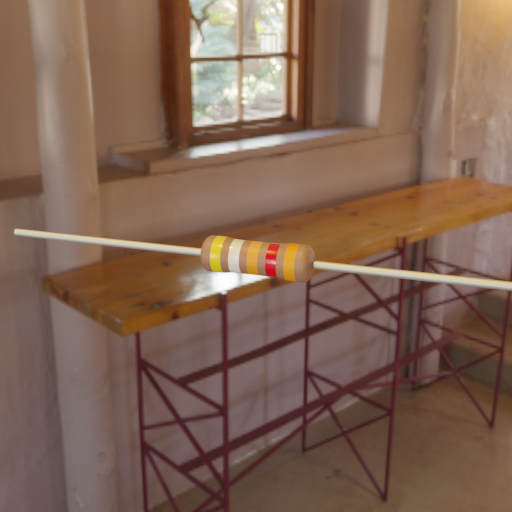
Resistor colour bands (in order): yellow, white, orange, red, orange